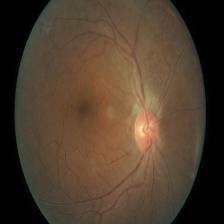
Diabetic retinopathy grade: Moderate